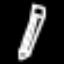
Label: pencil